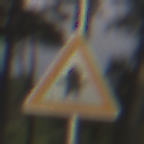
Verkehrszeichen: Vorfahrt
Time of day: MorningAfternoon
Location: Outdoor (Nature)
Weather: Clear
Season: NotSpecified
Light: Natural